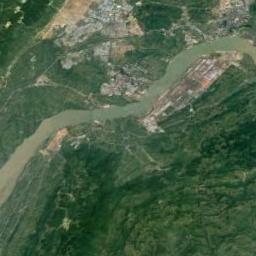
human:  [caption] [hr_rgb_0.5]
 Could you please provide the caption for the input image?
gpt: The river goes through houses and grass .

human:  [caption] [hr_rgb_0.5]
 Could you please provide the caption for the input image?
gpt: The green river goes through the mountainous area covered with vegetation and some residential areas are next to the river .

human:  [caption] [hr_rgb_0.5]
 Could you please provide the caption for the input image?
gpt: The river is surrounded by trees .

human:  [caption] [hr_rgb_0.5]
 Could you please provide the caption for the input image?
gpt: A curvy, Light green river with green land and bustling cities on both sides .

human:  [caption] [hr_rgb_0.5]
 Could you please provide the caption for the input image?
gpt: There are green meadows and many buildings near the river .